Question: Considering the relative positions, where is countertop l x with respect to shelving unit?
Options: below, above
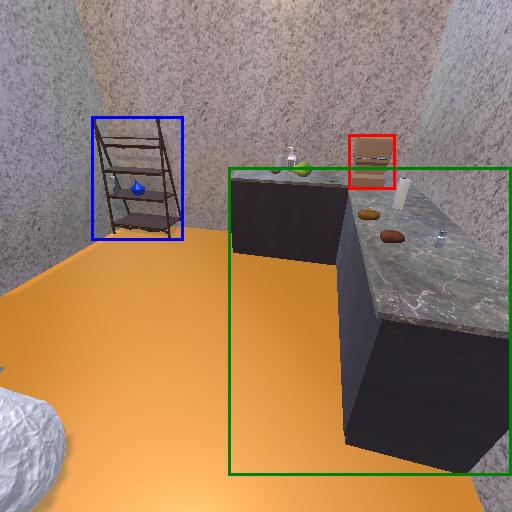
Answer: below